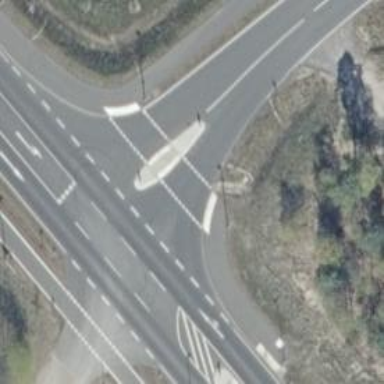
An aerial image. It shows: Traffic calming island.